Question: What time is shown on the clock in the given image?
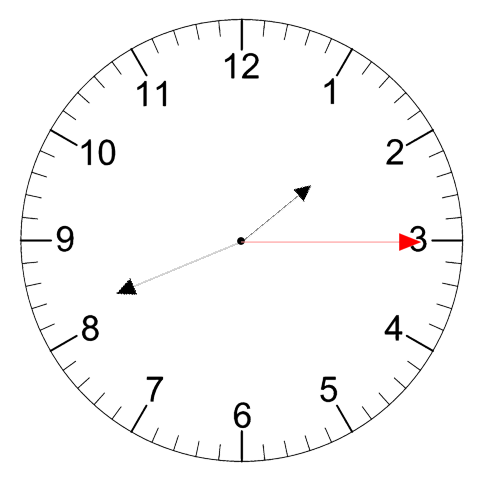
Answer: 01:41:15